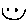
Label: smiley face